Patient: sex F, age 54
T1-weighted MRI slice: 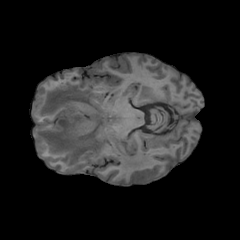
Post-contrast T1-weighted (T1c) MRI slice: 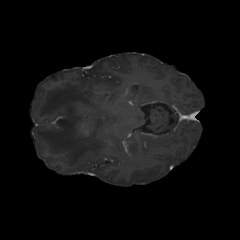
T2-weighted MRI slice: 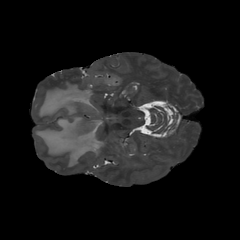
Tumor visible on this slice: yes
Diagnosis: Glioblastoma, IDH-wildtype
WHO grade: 4